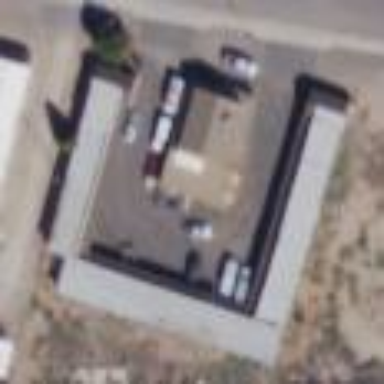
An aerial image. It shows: Motel that caters to tourists.